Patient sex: F
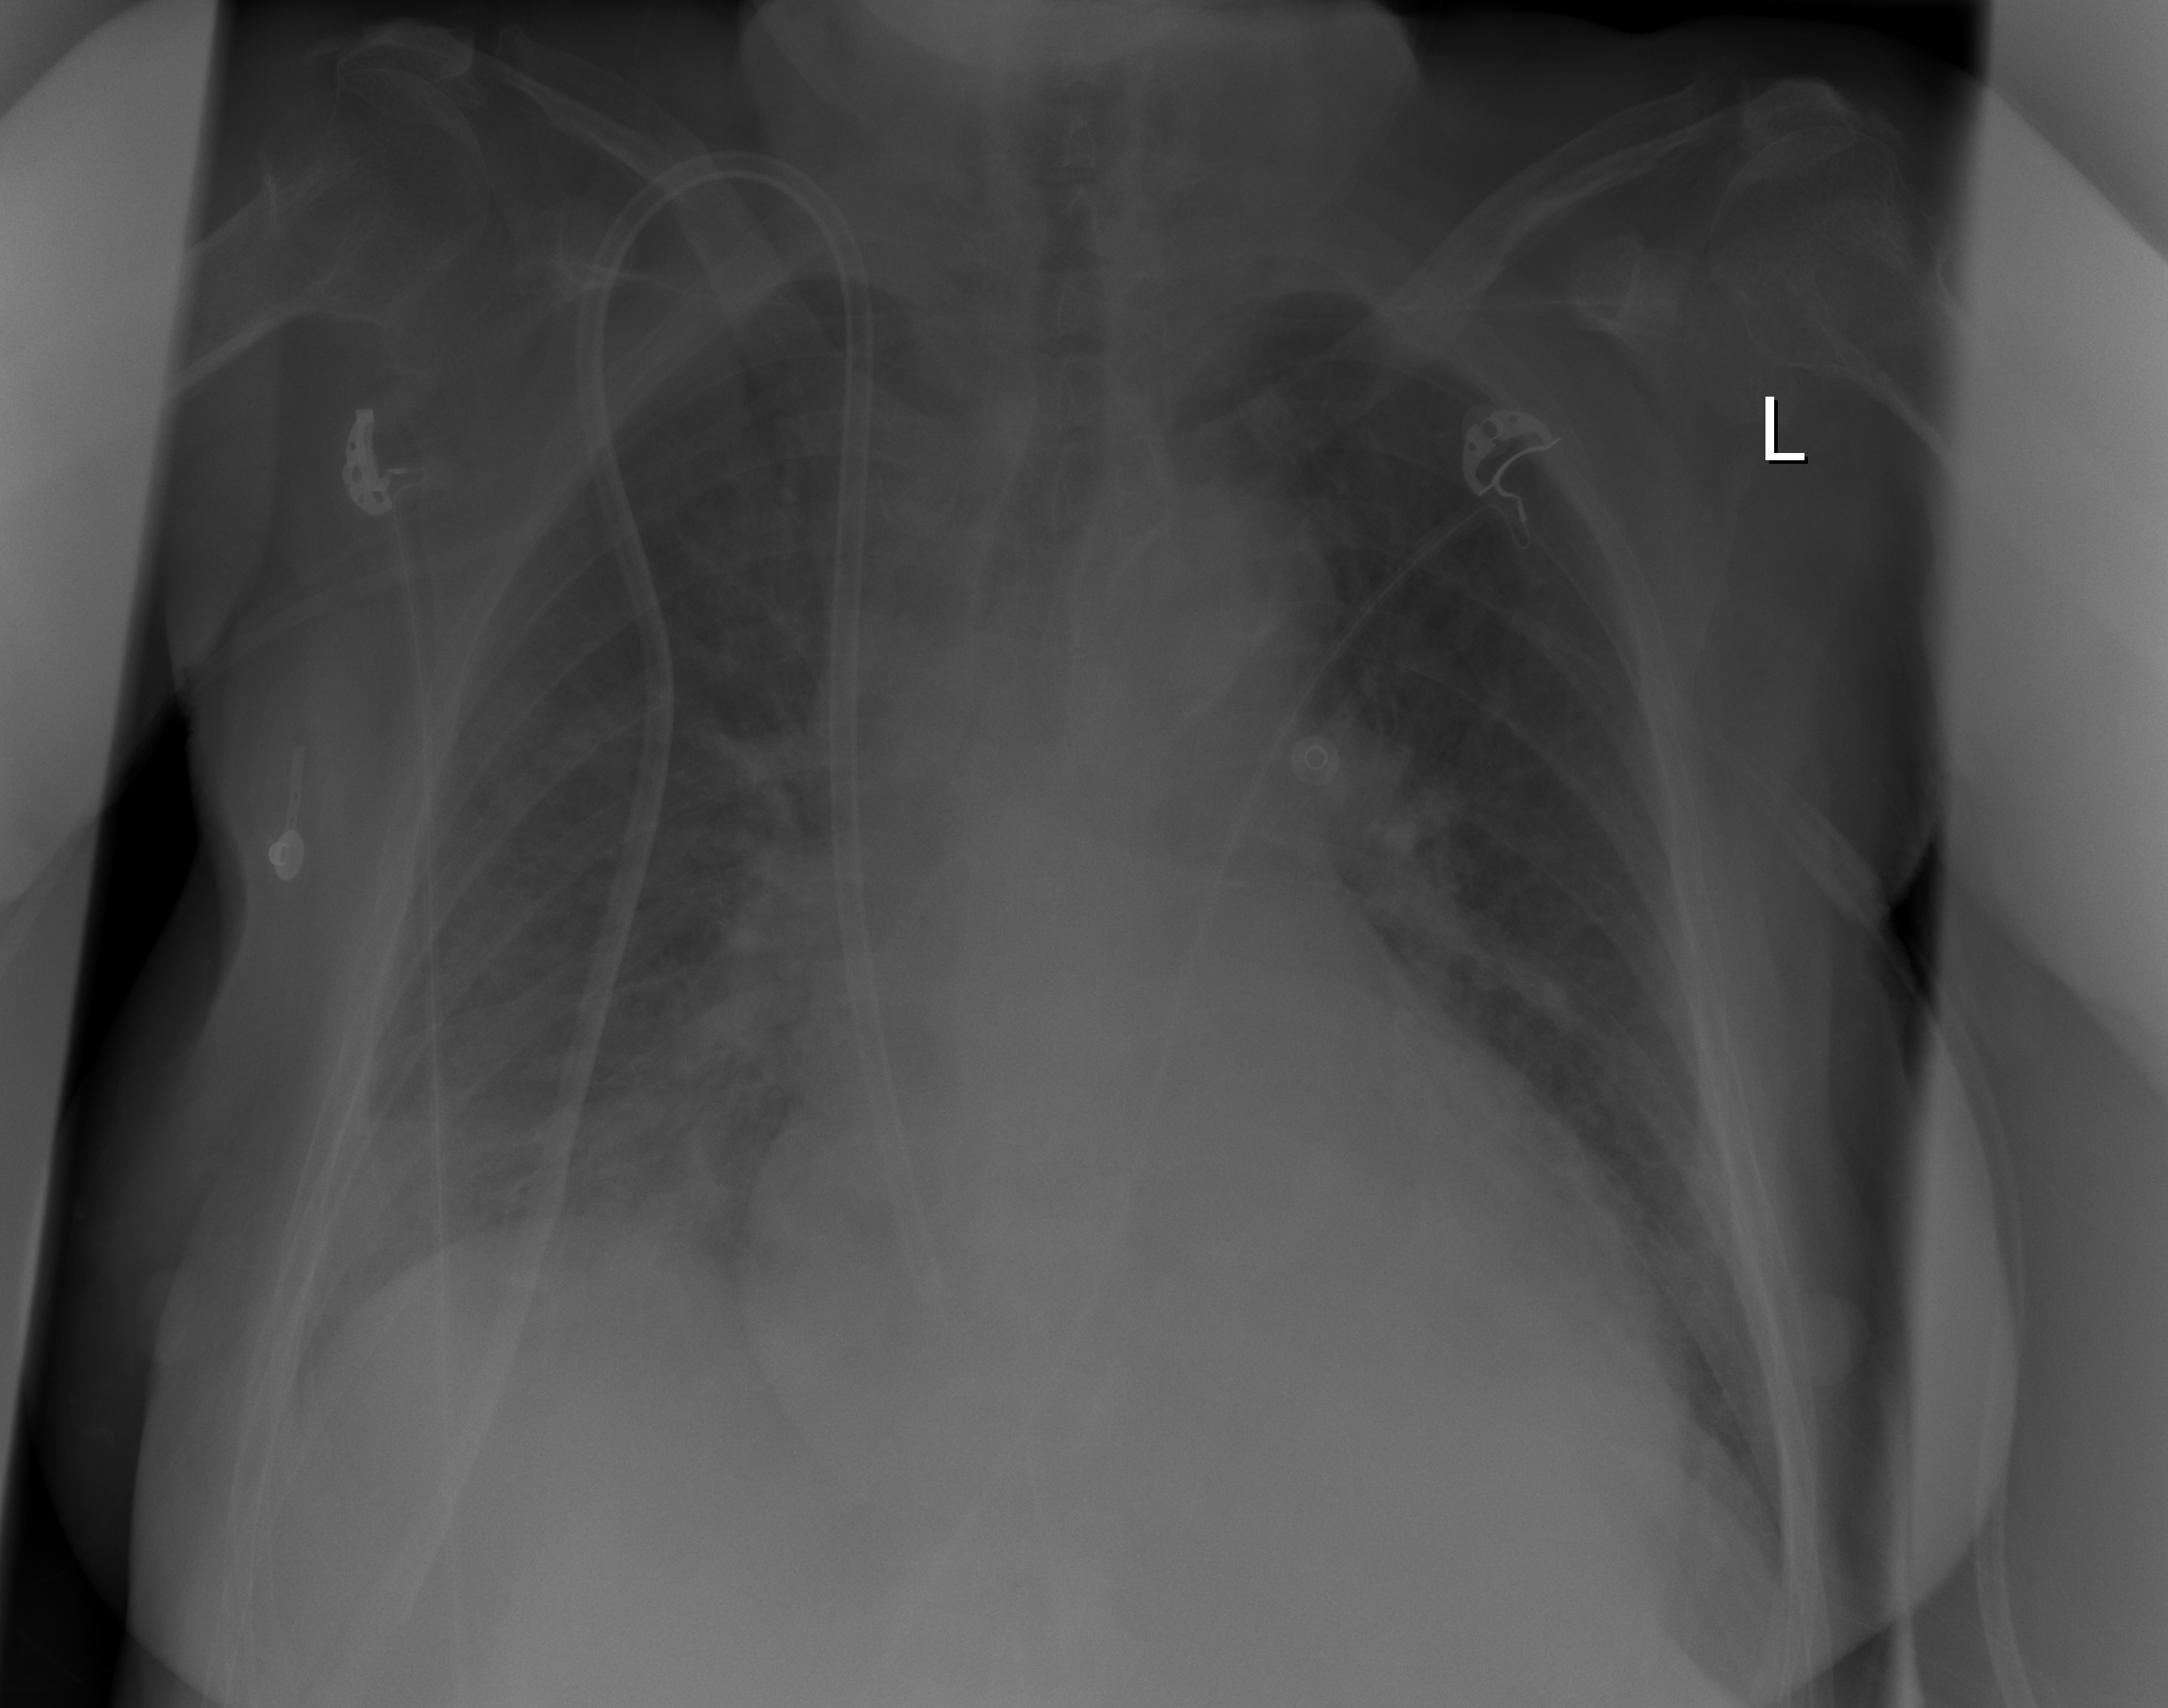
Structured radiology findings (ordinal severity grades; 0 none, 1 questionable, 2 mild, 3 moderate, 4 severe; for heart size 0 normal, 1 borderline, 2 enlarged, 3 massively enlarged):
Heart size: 2
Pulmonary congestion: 3
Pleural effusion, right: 2
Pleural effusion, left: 1
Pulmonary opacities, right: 0
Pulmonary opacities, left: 0
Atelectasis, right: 0
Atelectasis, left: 0